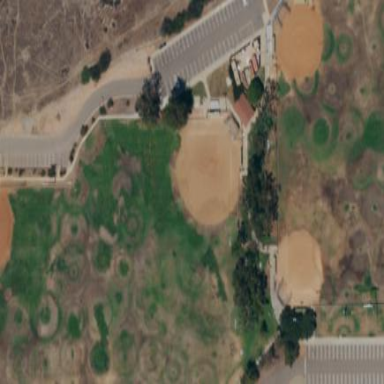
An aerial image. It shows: Dirt baseball pitch for leisure land sports.